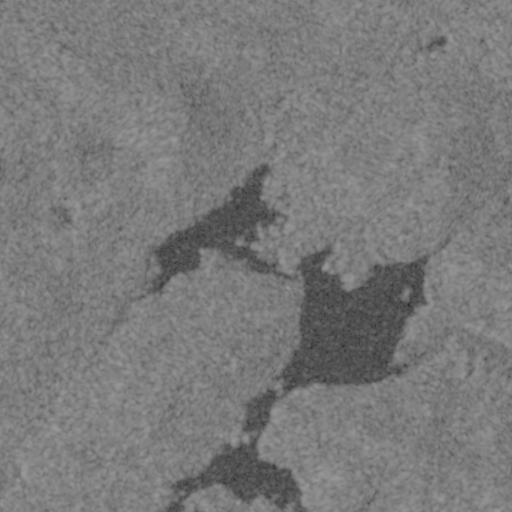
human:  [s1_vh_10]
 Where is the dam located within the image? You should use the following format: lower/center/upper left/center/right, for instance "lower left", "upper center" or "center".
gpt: The dam is located in the center right of the image.
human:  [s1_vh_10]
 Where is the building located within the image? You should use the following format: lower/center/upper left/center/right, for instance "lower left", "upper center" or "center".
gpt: The building is located in the lower right of the image.
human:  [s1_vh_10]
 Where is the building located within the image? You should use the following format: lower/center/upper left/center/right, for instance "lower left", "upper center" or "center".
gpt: The building is located in the lower right of the image.
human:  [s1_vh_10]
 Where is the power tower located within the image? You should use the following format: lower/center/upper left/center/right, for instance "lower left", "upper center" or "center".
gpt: There is no power tower in the image.

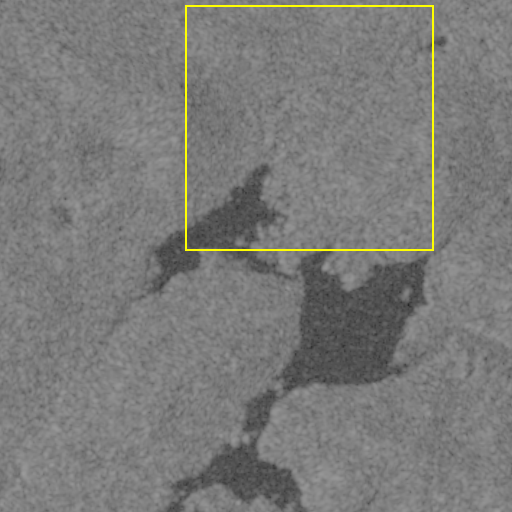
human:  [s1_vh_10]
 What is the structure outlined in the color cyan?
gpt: There is no cyan outline.
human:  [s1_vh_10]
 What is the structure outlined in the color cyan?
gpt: There is no structure outlined in cyan.